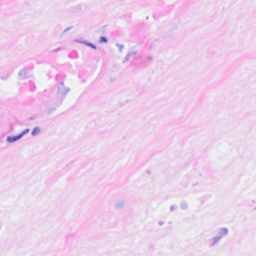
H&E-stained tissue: Breast